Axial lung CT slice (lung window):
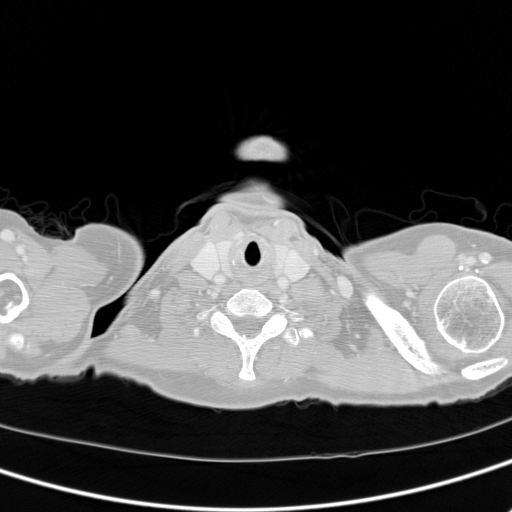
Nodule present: no